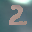
Label: 2